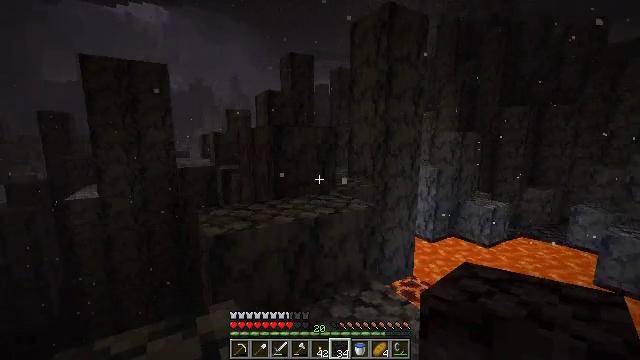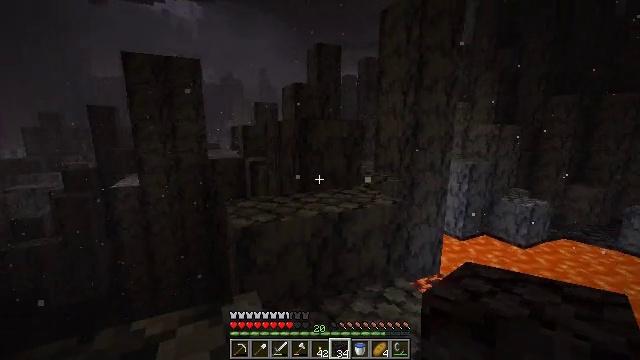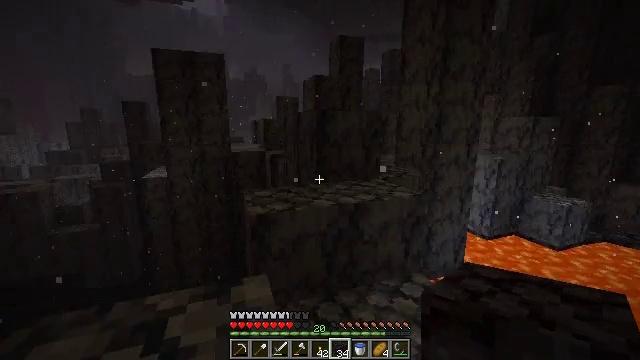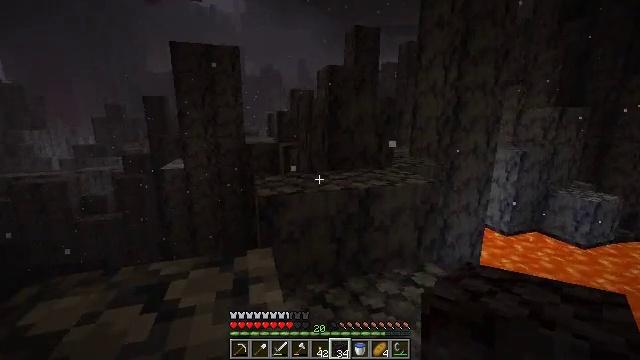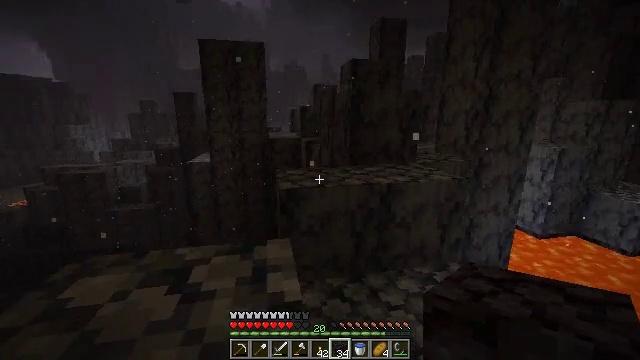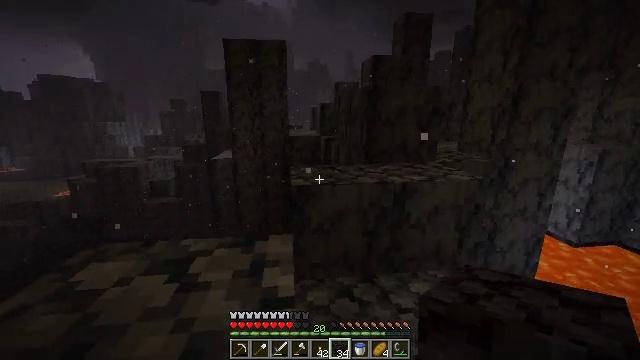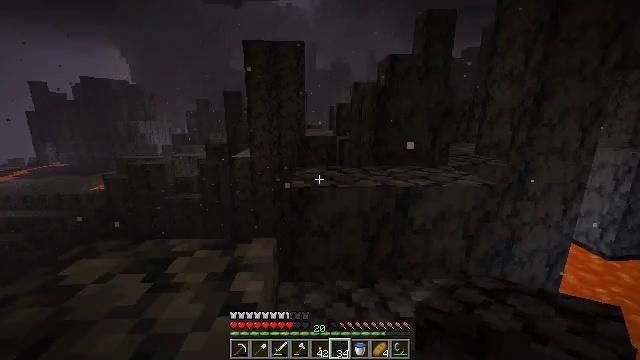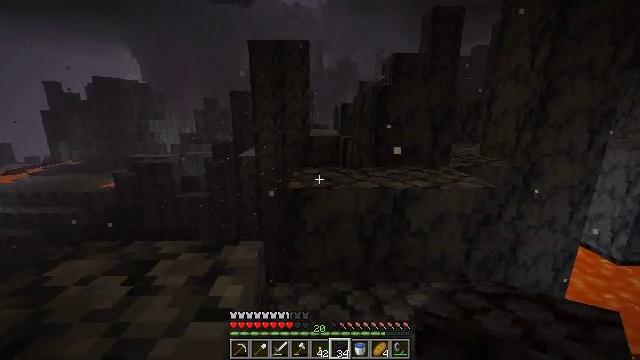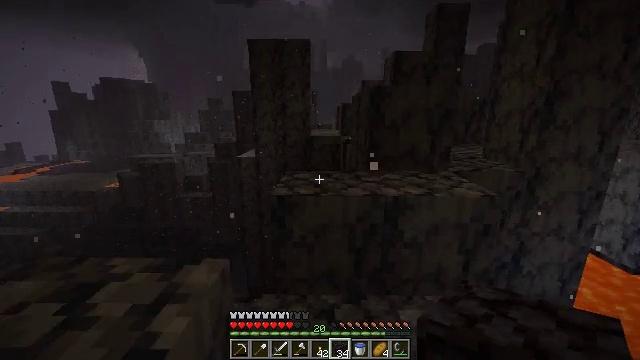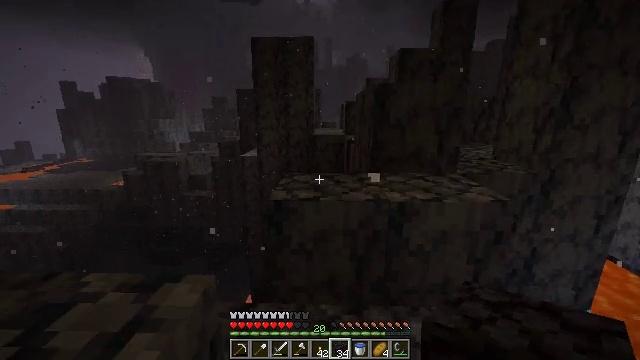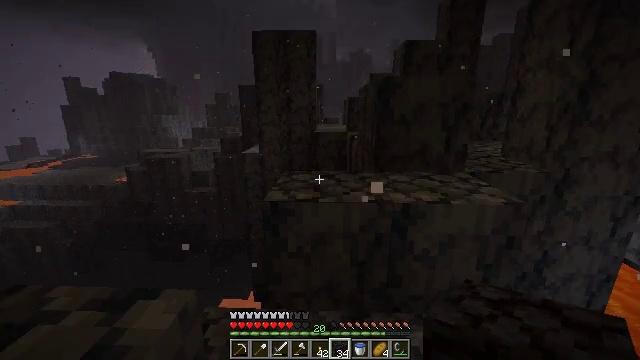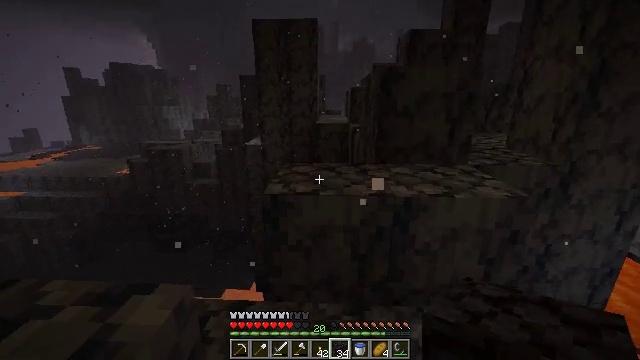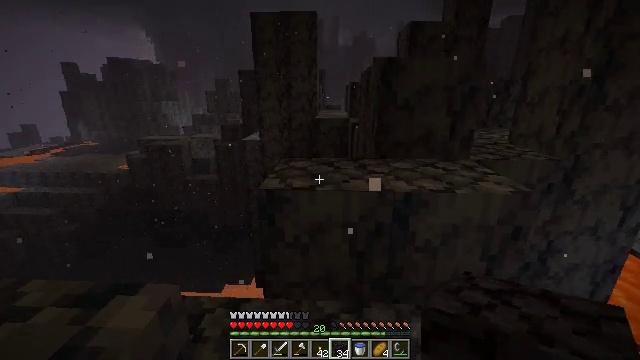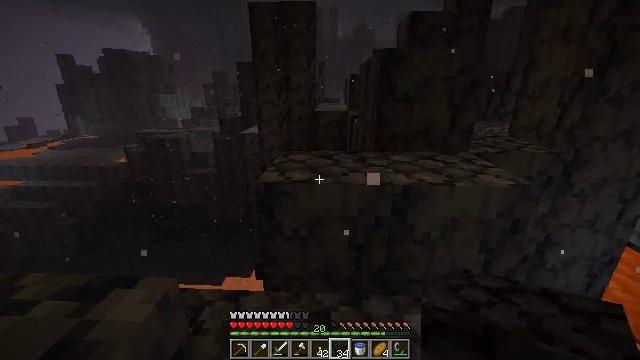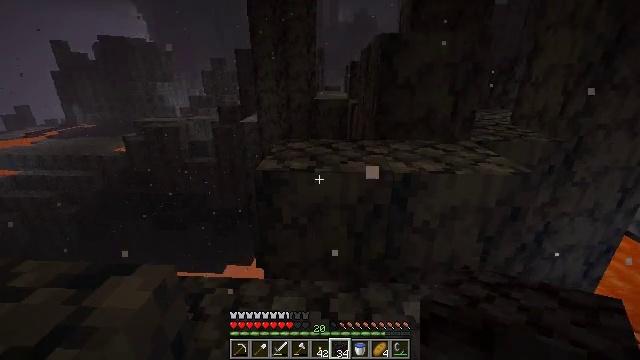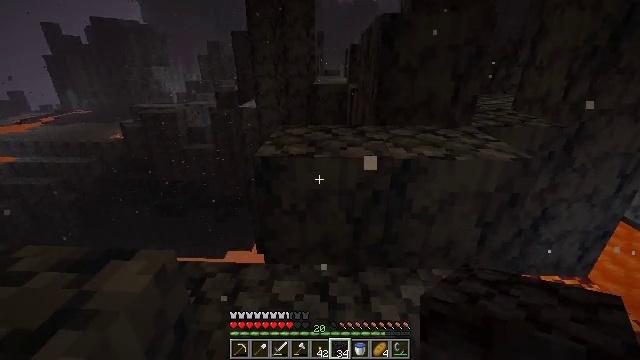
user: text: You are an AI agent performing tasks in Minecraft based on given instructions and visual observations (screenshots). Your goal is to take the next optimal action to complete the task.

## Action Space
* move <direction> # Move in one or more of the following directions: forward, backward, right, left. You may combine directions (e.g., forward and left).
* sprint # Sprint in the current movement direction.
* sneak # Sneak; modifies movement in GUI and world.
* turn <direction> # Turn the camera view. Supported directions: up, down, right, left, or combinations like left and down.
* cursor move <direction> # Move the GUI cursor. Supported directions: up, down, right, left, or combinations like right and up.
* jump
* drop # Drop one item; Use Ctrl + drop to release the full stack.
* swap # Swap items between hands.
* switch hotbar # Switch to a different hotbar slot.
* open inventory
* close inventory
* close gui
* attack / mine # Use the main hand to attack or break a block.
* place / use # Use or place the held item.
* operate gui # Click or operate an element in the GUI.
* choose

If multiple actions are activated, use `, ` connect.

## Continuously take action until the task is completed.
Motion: motion action
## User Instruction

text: Hunt the magma cube.
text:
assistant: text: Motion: move forward, turn left and down
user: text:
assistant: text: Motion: move forward, turn left
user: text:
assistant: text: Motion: move forward and move right, turn left
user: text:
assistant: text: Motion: move forward and move right, turn left
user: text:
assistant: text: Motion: move forward and move right, turn left
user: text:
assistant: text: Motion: move forward and move right, turn left
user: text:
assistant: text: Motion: move forward and move right, turn left
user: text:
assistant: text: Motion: move forward, turn left
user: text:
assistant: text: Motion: move forward, turn left
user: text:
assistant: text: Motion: no_op
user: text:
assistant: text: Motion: turn down
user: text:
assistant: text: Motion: turn down
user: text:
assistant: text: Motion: turn down
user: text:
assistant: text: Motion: turn down
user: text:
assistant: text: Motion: turn down
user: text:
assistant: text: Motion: turn down
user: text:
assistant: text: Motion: turn down
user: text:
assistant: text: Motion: move forward, turn down
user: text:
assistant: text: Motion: move forward, turn down
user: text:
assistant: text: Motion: move forward and move right
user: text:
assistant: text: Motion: move forward and move right
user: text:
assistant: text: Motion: move forward and move right
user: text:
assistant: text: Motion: move forward, turn left
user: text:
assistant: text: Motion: move forward, turn left
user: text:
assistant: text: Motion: turn left
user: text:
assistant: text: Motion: turn left
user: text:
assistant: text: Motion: no_op
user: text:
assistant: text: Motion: no_op
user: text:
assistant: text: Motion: no_op
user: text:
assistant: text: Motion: jump